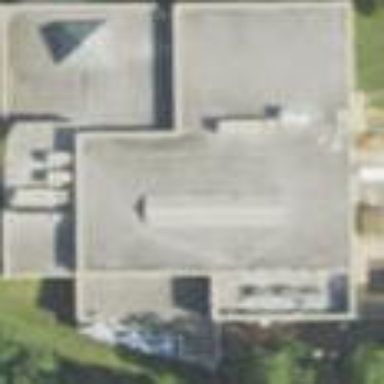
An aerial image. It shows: Civic building next to sports center.